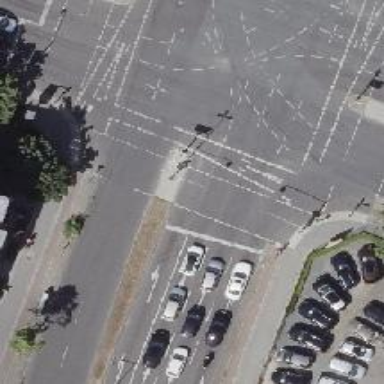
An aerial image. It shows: Road with traffic signals.